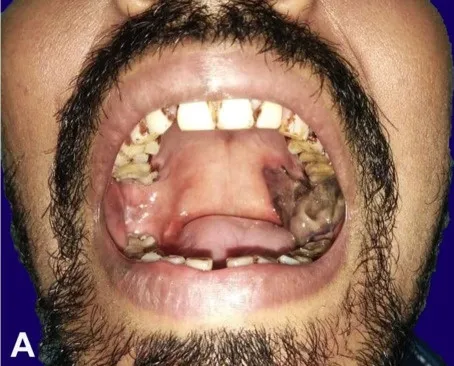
Tumor was found to involve the retromolar trigon (Left), extending laterally to the buccal mucosa and gingivobuccal sulcus and superiorly to the alveolar process and the hard and soft palates.
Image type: pathology (fish)